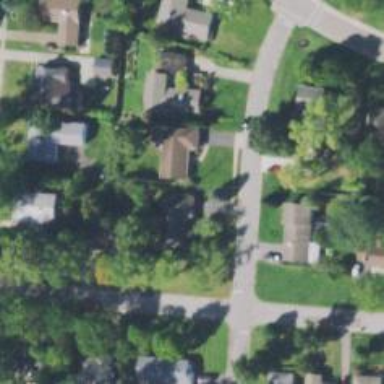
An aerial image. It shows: Residential driveway designated as service road.